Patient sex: M
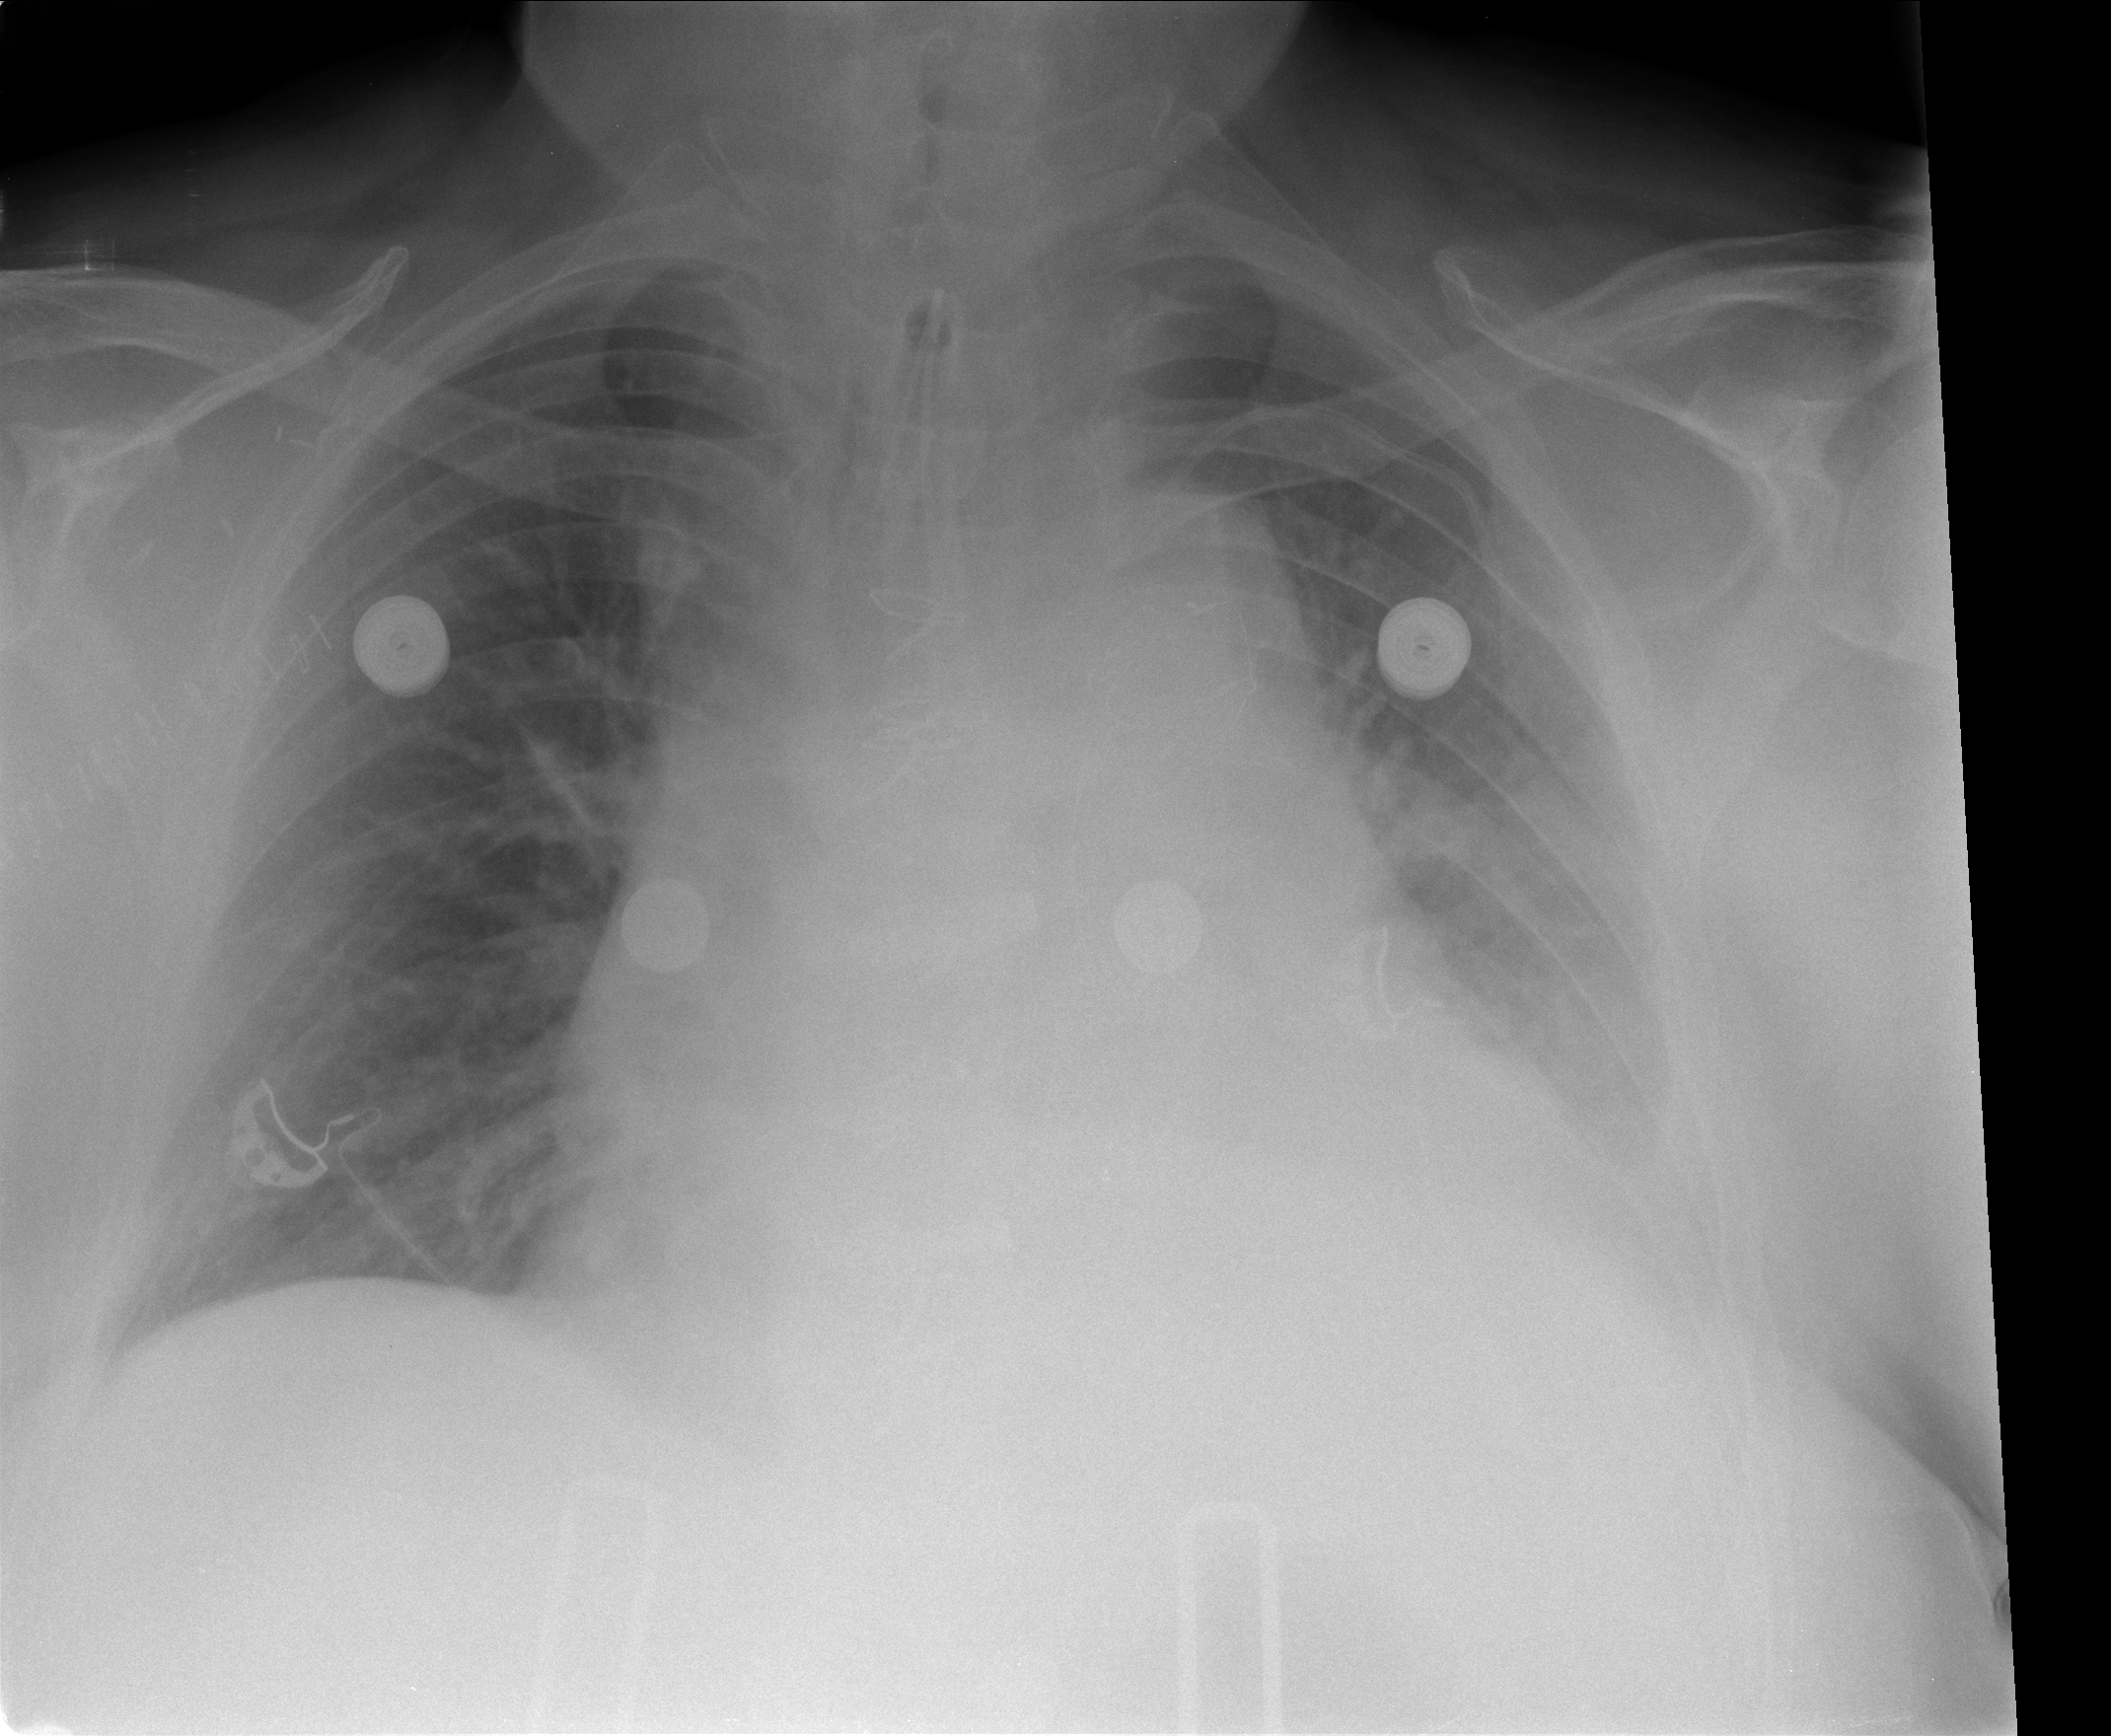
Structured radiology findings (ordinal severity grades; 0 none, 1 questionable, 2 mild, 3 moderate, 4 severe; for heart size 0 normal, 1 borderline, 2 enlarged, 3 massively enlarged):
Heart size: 2
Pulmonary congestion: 2
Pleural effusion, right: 0
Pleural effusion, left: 3
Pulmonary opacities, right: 0
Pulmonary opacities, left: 2
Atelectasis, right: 0
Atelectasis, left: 2